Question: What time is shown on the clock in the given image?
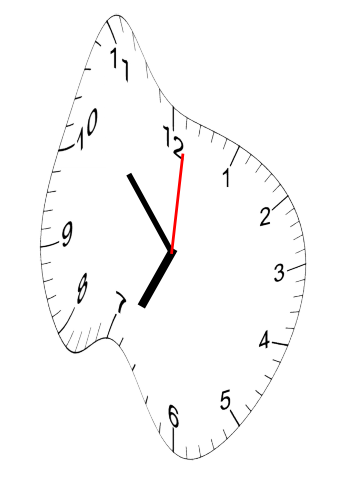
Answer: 06:53:01